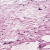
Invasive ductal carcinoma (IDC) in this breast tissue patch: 0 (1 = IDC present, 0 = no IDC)